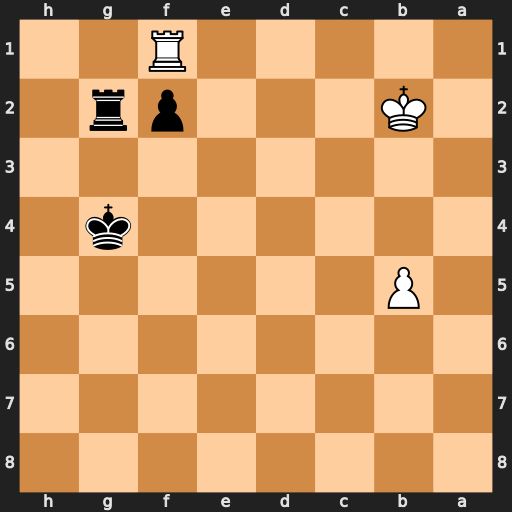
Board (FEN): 8/8/8/1P6/6k1/8/1K3pr1/5R2
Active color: b
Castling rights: -
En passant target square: -
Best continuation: Kf3 Kc3 Rg4